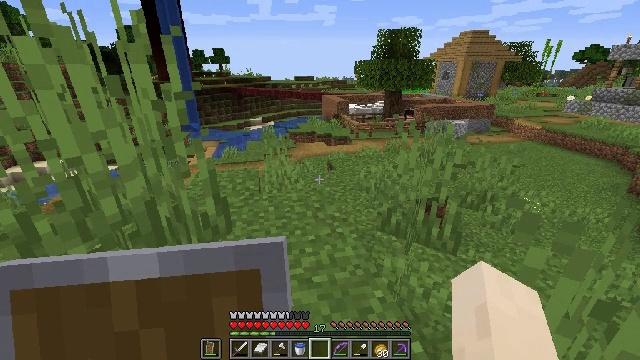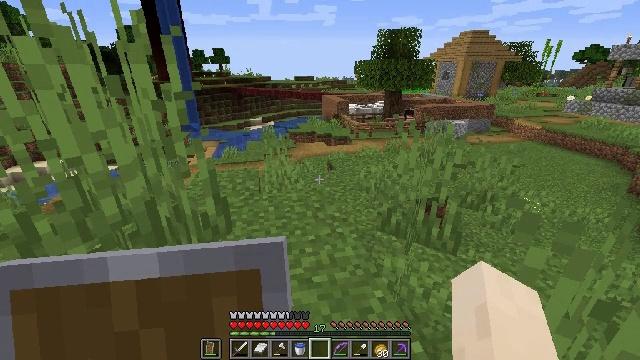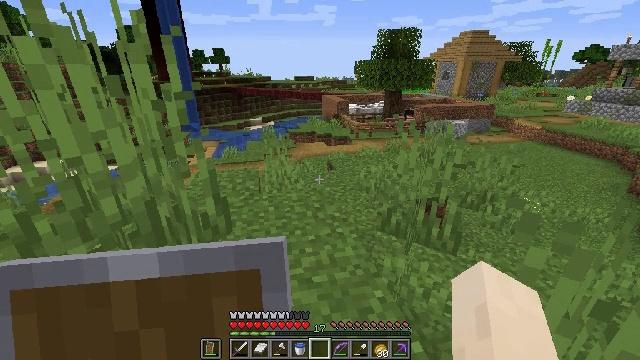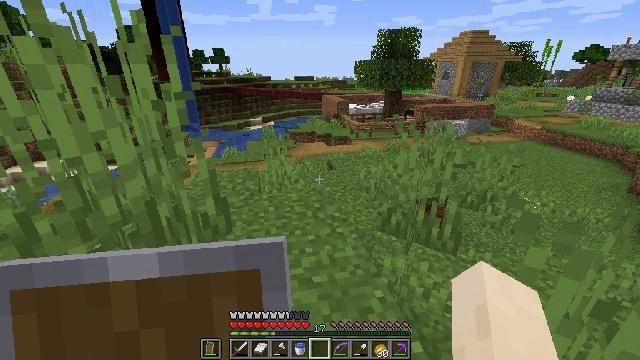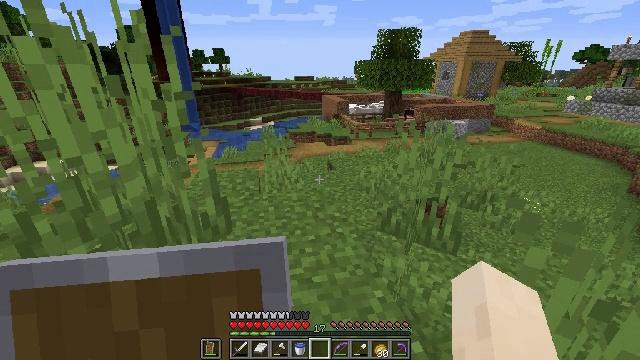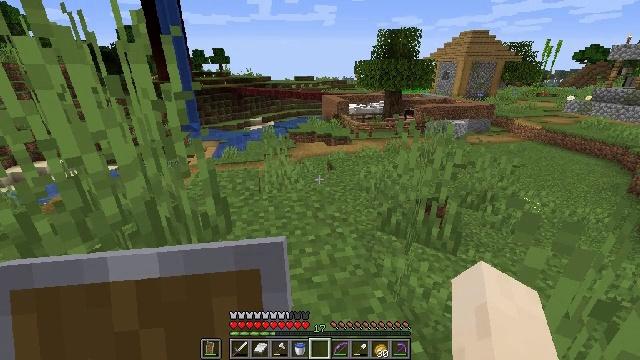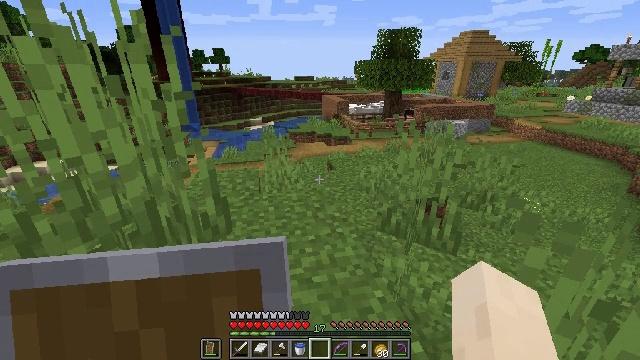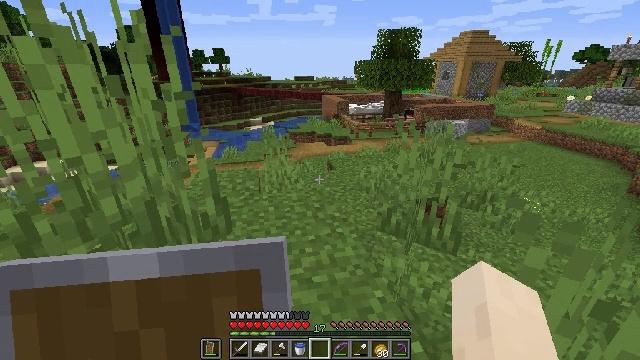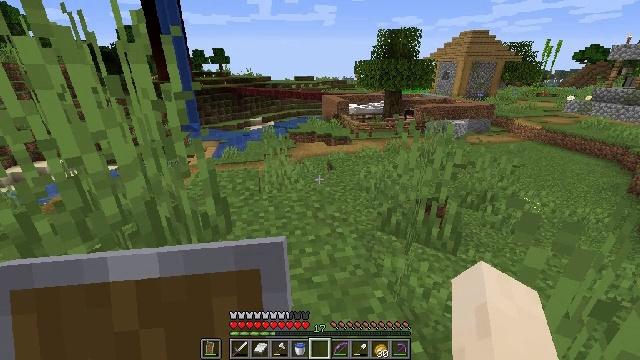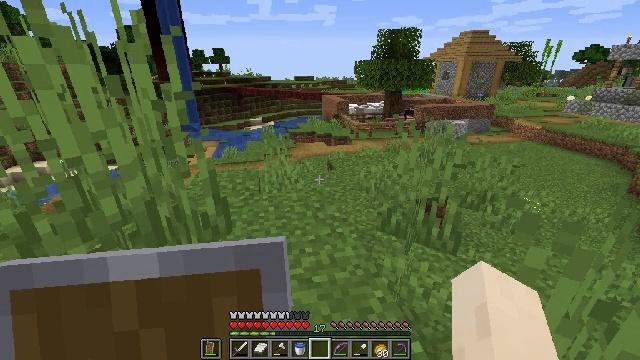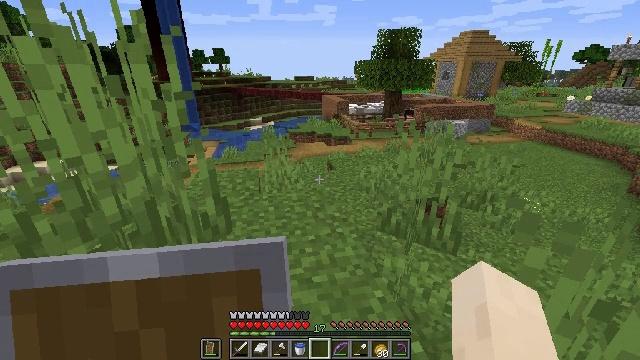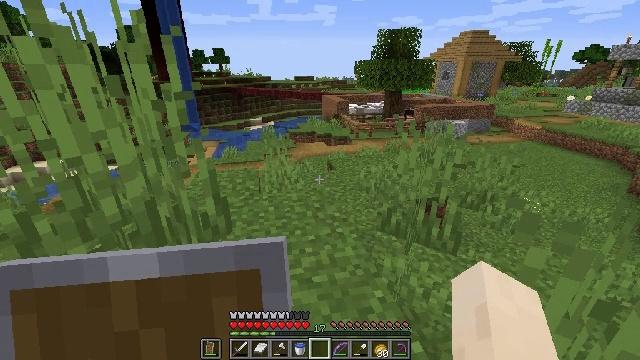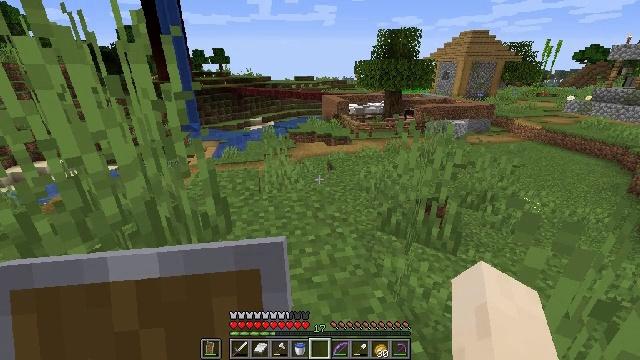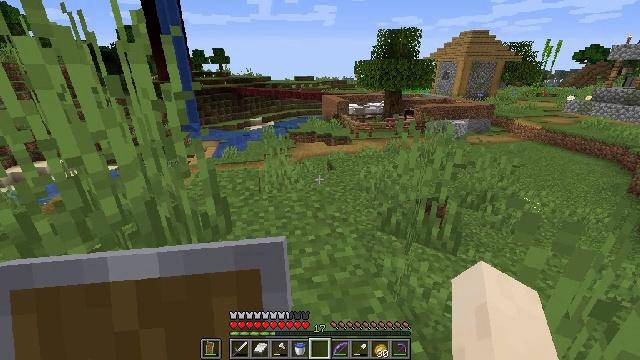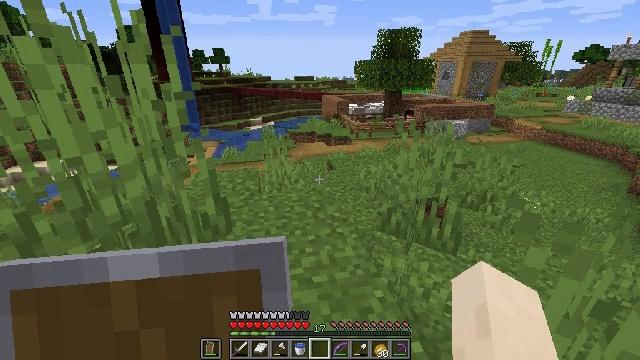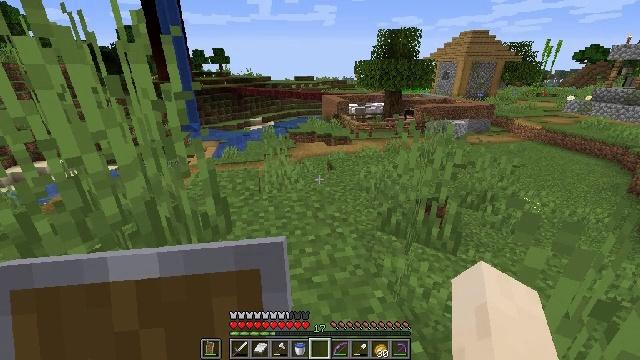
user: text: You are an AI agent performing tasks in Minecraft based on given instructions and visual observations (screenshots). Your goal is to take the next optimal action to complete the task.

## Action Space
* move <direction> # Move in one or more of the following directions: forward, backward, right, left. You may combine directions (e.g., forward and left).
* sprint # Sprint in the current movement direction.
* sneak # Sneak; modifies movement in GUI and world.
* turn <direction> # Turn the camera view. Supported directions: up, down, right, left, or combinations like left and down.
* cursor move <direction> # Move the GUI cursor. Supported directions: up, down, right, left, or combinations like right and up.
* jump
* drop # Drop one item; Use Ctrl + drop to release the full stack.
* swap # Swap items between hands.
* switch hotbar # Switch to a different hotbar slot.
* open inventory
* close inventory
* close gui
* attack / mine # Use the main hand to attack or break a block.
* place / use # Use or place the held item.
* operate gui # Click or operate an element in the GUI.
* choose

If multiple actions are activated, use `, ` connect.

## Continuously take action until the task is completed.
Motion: motion action
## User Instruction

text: Break the sand block.
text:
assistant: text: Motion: no_op
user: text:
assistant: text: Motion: no_op
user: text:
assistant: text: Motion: no_op
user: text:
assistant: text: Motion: no_op
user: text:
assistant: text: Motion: no_op
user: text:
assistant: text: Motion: no_op
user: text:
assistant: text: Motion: no_op
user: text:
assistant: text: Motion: no_op
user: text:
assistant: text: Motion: no_op
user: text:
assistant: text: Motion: no_op
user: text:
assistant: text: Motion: no_op
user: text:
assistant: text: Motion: no_op
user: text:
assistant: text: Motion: no_op
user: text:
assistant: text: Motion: no_op
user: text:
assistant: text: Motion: no_op
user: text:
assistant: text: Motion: no_op
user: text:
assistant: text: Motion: no_op
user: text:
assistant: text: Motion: no_op
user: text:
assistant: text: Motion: no_op
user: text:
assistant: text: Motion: no_op
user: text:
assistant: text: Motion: no_op
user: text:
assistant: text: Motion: no_op
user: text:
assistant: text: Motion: no_op
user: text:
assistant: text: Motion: no_op
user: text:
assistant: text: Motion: no_op
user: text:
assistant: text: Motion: move forward and move right
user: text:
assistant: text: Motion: move forward and move right
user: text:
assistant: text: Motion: move forward and move right
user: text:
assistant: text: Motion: move forward and move right
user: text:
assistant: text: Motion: move forward and move right